Question: I want to fill a table view with various data in the column as shown in the picture but not if you can do or how to do it:

also should be possible to select each row to open a new ViewController com more information from the contents of the row, I appreciate your help on how to enable this table or can be made with another object.
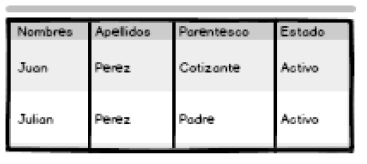
Answer: Create custom Header View to show table header and Design custom 'UITableViewCell' containing 4 'UILabel's at required positions to show as columns.